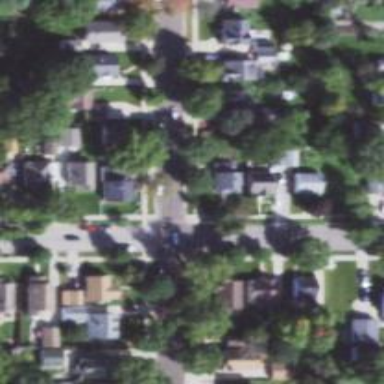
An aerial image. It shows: Residential road with separate asphalt sidewalk.